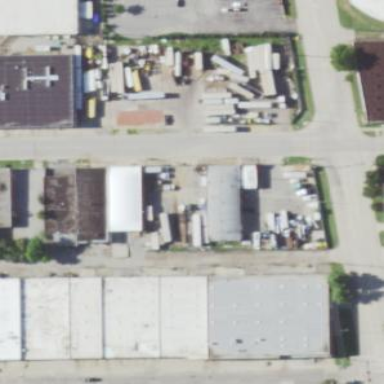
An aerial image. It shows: Industrial area.